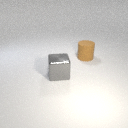
large gray metal cube in front of large brown rubber cylinder